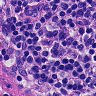
Metastatic tissue present: no